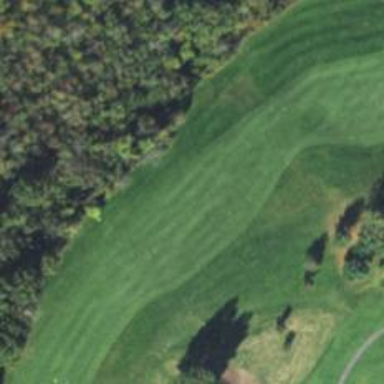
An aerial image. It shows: View of golf hole.